Field crop: maize
Growth stage: 1
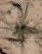
Species: salsola